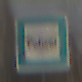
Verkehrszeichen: Polizei
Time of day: MorningAfternoon
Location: Outdoor (Nature)
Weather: PartlyCloudy
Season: Winter
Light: Natural